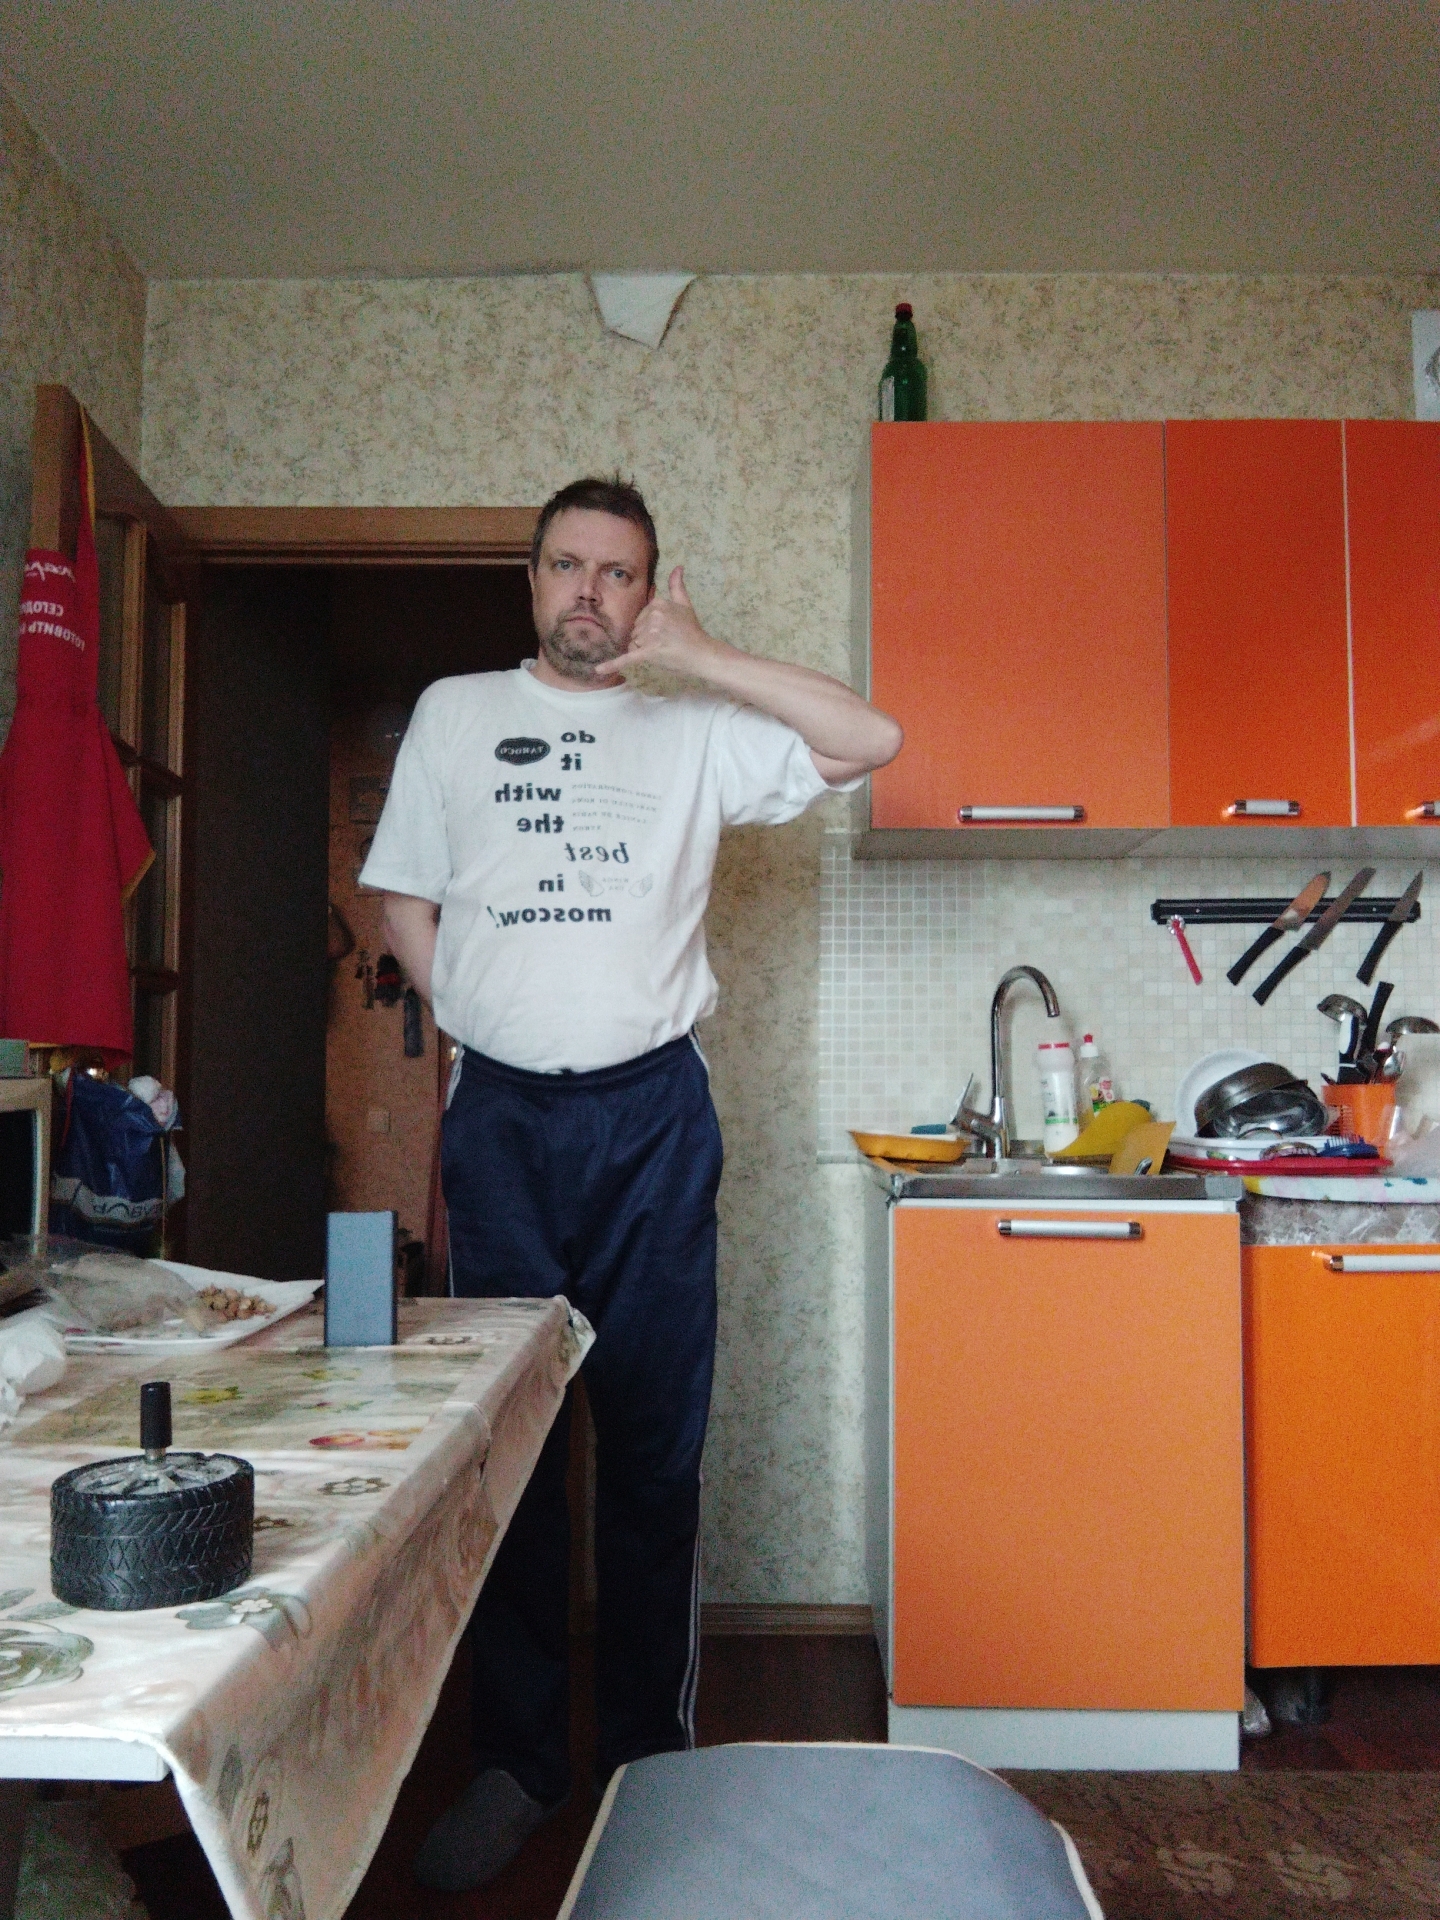
Label: noise